Question: To combine two arrays with each other and build an array using data from a MySQL table. In one table () I have two columns called Categories and Items.
- -
These values are stored in variables: $categories and $items.
In the other table () I store the names of each category and name as following:

How would I do to build one big array that starts with Categories on the super level and go down to Items on the lower level?
In other words I would like the array to look like:
'''
Litteratur (Category = 1)
Integration av kallorna (Item = 2)
Belysning av egna resultat (Item = 3)
Referenser (Item = 4)
Validitet (Category = 2)
Huvudsyfte (Item = 5)
Oberoende och beroende variabler (Item = 6)
Analysmetoderna (Item = 7)
and so forth..
'''
Thanks in advance for any suggestions.
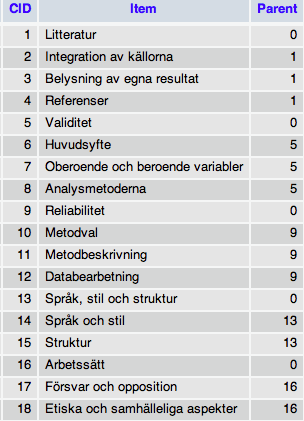
Answer: Assuming and hopefully you're using PDO:
'''
$sql = '
SELECT
a.CID,
a.Item,
a.Parent,
IF(NOT a.Parent, (SELECT GROUP_CONCAT(CID) FROM betyg_category WHERE Parent = a.CID), NULL) AS catitems
FROM
betyg_category a
ORDER BY
a.CID';
$stmt = $pdo->query($sql);
$resultset = $stmt->fetchAll(PDO::FETCH_GROUP|PDO::FETCH_ASSOC);
$itemarray = array();
foreach($resultset as $row)
{
if(!empty($row[0]['catitems']))
{
foreach(explode(',', $row[0]['catitems']) as $cid)
{
$itemarray[$row[0]['Item']][$cid] = $resultset[$cid][0]['Item'];
}
}
elseif(!$row[0]['Parent']) // Account for categories with no items in it
{
$itemarray[$row[0]['Item']] = array();
}
}
'''
You can then visualize the array with:
'''
echo '<pre>';
print_r($itemarray);
echo '</pre>';
'''
Which gives you:
'''
Array
(
[Litteratur] => Array
(
[2] => Integration av kallorna
[3] => Belysning av egna resultat
[4] => Referenser
)
[Validitet] => Array
(
[6] => Huvudsyfte
[7] => Oberoende och beroende variabler
[8] => Analysmetoderna
)
[Reliabilitet] => Array
(
[10] => Metodval
[11] => Metodbeskrivning
[12] => Databearbetning
)
[Sprak, stil och struktur] => Array
(
[14] => Sprak och stil
[15] => Struktur
)
[Arbetssatt] => Array
(
[17] => Forsvar och opposition
[18] => Etiska och samhalleliga aspekter
)
[Etik] => Array
(
[20] => Test 1
)
)
'''